Interaction volume radius: 5 \u00c5
Interaction volume height: 25 \u00c5
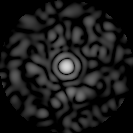
Disorder parameter: 0.8026